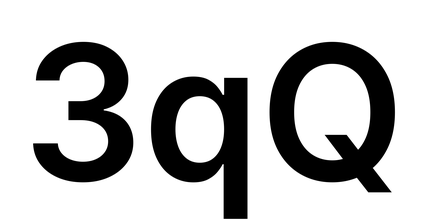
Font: Inter_SemiBold